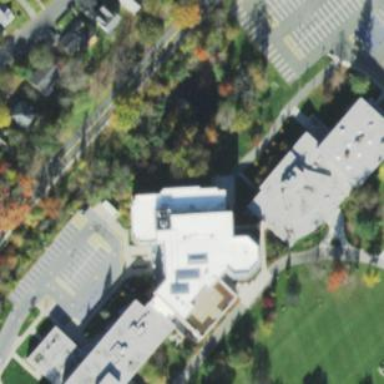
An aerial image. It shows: College building.